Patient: sex F, age 34
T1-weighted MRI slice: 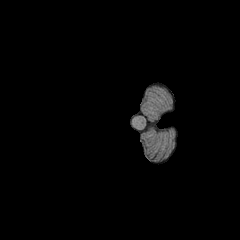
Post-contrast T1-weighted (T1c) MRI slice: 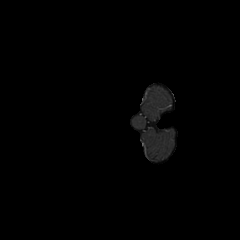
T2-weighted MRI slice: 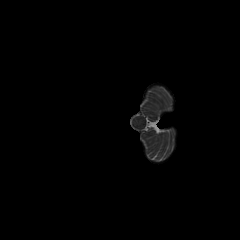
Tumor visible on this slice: no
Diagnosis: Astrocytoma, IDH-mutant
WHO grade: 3